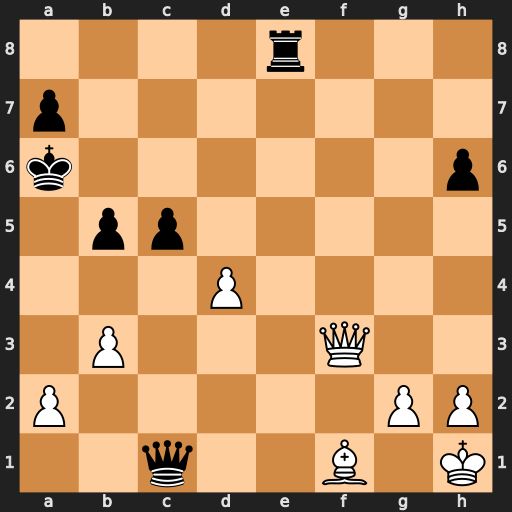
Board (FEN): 4r3/p7/k6p/1pp5/3P4/1P3Q2/P5PP/2q2B1K
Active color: w
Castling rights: -
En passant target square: -
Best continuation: Qc6+ Ka5 Qxb5#